【题型】填空题　【知识点】平面几何　【难度】easy
如图，在平行四边形$ABCD$中，$E$为对角线$AC$上一点，设$\overrightarrow{AC}=\vec{a}$，$\overrightarrow{BE}=\vec{b}$，若$AE=2EC$，则$\overrightarrow{DC} = \underline{\quad\quad}$ (结果用含$\vec{a}$，$\vec{b}$的式子表示)。

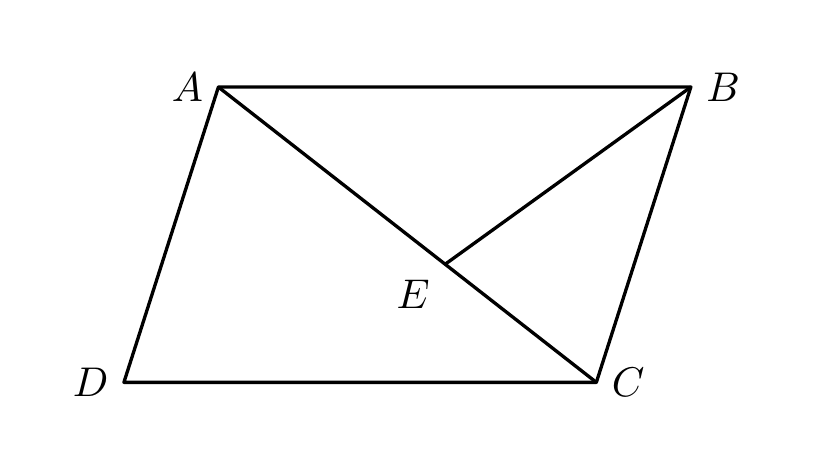
【解答】
\noindent
【答案】$\dfrac{2}{3}\vec{a} - \vec{b}$

\vspace{0.8em}
\noindent
【分析】本题考查了平面向量的知识，解答本题的关键是先确定各线段之间的关系。先求出$AE = \dfrac{2}{3}AC$，从而可得$\overrightarrow{AB} = \overrightarrow{AE} + \overrightarrow{EB}$。

\vspace{0.8em}
\noindent
【详解】解：$\because$ 四边形$ABCD$是平行四边形，

\noindent
$\therefore DC \parallel AB$，$DC = AB$。

\noindent
$\because E$是$AC$上一点，$AE = 2EC$，

\noindent
$\therefore AE = \dfrac{2}{3}AC$，

\noindent
$\therefore \overrightarrow{AB} = \overrightarrow{AE} + \overrightarrow{EB} = \overrightarrow{AE} - \overrightarrow{BE} = \dfrac{2}{3}\vec{a} - \vec{b}$，

\noindent
$\therefore \overrightarrow{DC} = \dfrac{2}{3}\vec{a} - \vec{b}$，

\noindent
故答案为：$\dfrac{2}{3}\vec{a} - \vec{b}$。